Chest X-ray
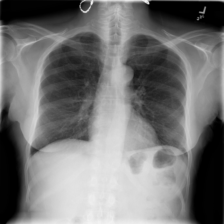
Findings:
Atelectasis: negative
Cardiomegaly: negative
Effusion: negative
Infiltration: positive
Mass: negative
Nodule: negative
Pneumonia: negative
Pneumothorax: negative
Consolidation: negative
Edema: negative
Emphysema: negative
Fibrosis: negative
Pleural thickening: negative
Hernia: negative